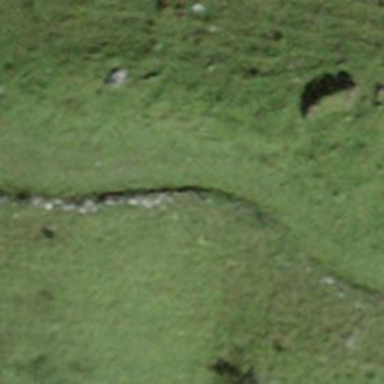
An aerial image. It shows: Wall made of dry stone.